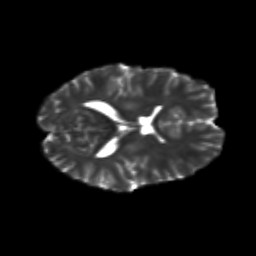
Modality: T2w
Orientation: axial
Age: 19
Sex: female
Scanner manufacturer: siemens
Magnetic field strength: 3 T
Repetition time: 3.5 s
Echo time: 0.125 s